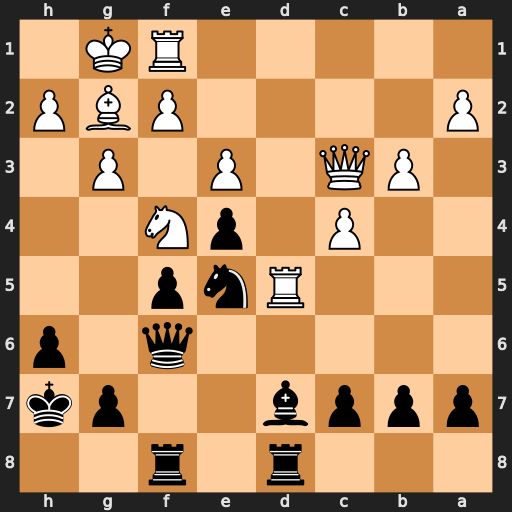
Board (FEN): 3r1r2/pppb2pk/5q1p/3Rnp2/2P1pN2/1PQ1P1P1/P4PBP/5RK1
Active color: b
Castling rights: -
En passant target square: -
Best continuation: Nf3+ Bxf3 Qxc3